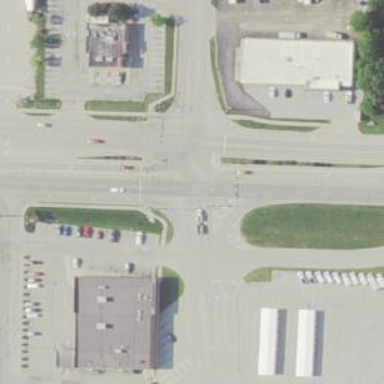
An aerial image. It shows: Footway with asphalt surface and marked with lines at the crossing.